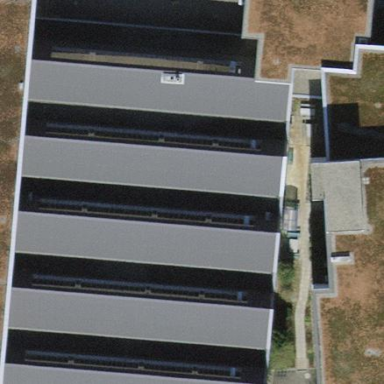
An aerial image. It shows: Industrial building.